Question: I've been poking around with R graphical parameters trying to make my plots look a little more professional (e.g., 'las=1', 'bty="n"' usually help). Started playing with 'tikzDevice', which was a huge improvement in my mind. It's amazing how much better things look when the font sizes and styles in the figure match those of the surrounding document.
I would like to add several effects to my plots and am interested in methods of doing so in a reproducible fashion. I realize that these might be considered "chart junk," but I find that in my field adding them is helpful to have output be considered professional.
Specifically, I would like to produce any or all of the following effects:
1. Gradient shading
2. Rounded corners
3. Shadow effects

Code, references to appropriate packages, or outlines of strategies for accomplishing these effects would be helpful. Thank you.
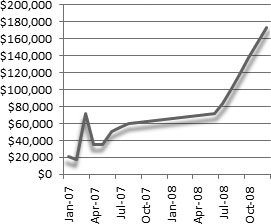
Answer: You can make shadow lines by drawing several lines at an offset from the line generating the shadow. Start with a wide line (lwd=30, say) drawn in a pale grey (gray(1)) and then draw thinner lines coloured down to gray(.5). There's one shadow.
package:grid has a function for rounded rectangles. Or you can draw them in base graphics using segment and line and a bit of ancient greek geometry.
Psychedelic backgrounds can be splatted onto a base graphics canvas using 'image'. Generate the image using the 'raster' package in whatever resolution you like.
You could also use a package called something like RGoogleVis to interface with Google's charting, or export to JSON, and use something like D3 to do enterprise interactive graphics:
<URL>
Or just load the darn data into Excel already.